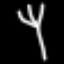
Label: fork